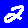
Digit: 2